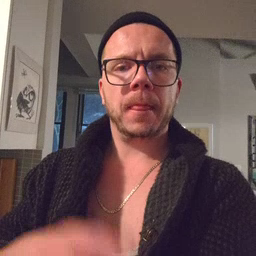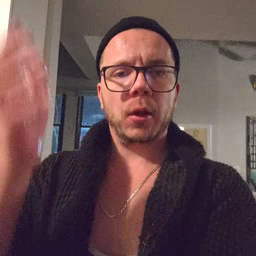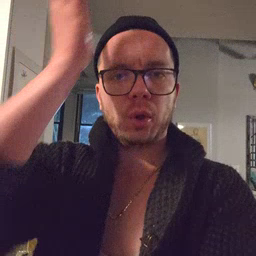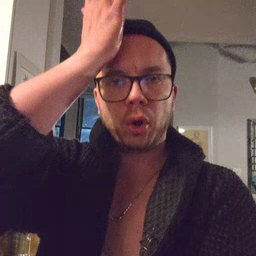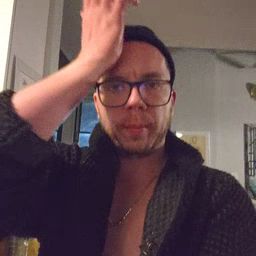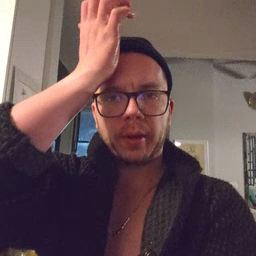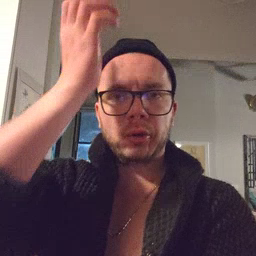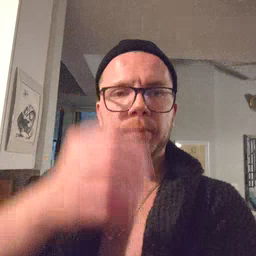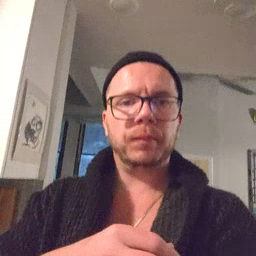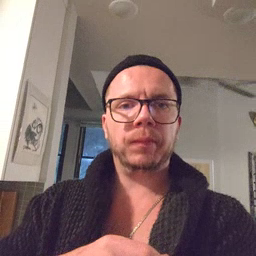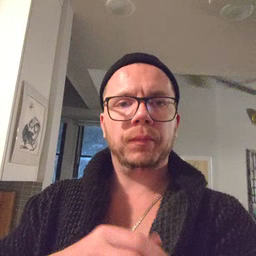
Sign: garbage